Field crop: maize
Growth stage: 2
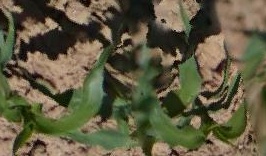
Species: maize